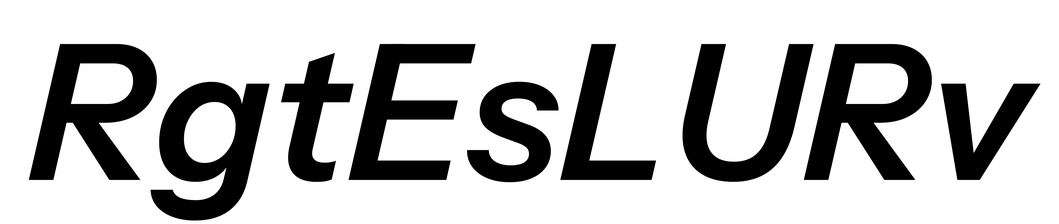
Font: InstrumentSans-Italic_SemiBold_Italic